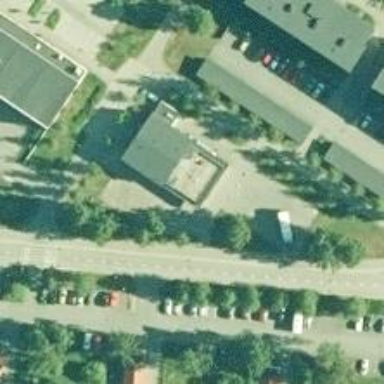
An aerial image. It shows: Supermarket.